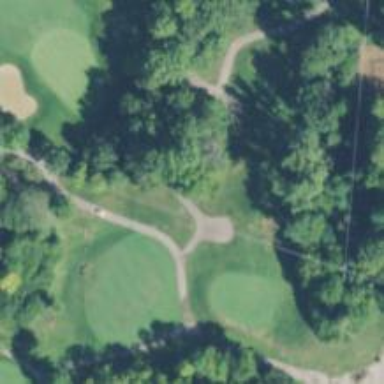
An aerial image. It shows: Pathway for golfing.